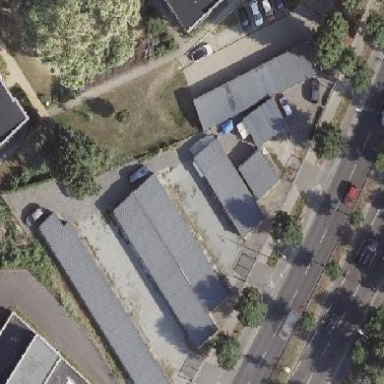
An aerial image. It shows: Group of garages.